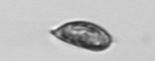
Label: Prorocentrum_triestinum